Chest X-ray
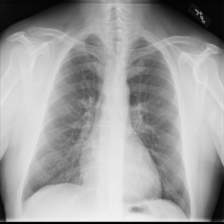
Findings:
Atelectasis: negative
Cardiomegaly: negative
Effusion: negative
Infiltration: negative
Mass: negative
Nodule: negative
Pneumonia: negative
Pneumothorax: negative
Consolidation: negative
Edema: negative
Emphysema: negative
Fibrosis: negative
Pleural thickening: negative
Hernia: negative